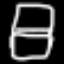
Label: chair